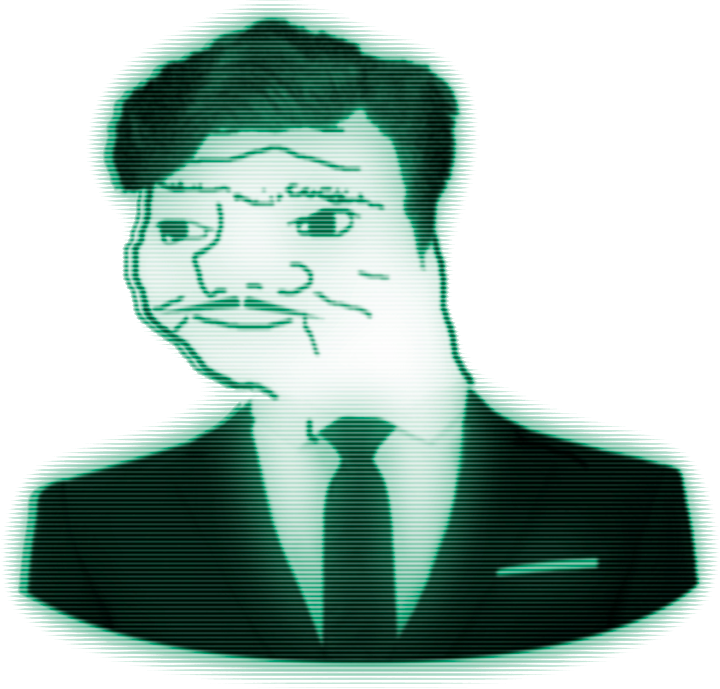
Label: 5_Boomer